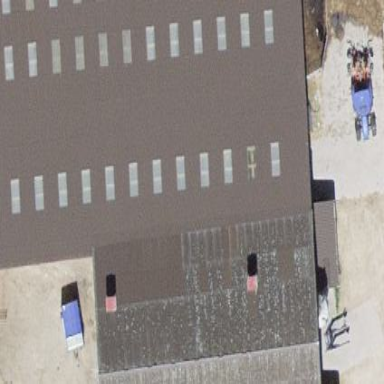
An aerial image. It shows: Barn.